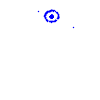
Particle: pion